Question: I am working on a view controller which holds two 'UIImageView's. The bottom image view holds a photo (taken or selected by the user). The second image view is positioned on top of this, taking up the whole screen too.
The second image view contains a pointer (green dot in the example below). It is used as a moveable view which can be positioned on the screen. It's use would be to mark a position/point on the photo behind it.
In Portrait this works fine, the bottom image view is set to image = Aspect Fill. Therefore the taken photo takes up the whole screen.
In Landscape orientation this doesn't work as well. I can explain a little better with a
> badly drawn image below

As an example, if the user selects a point on the portrait view (shown by the green dot) the approximate location is 220,380.
However, if that same position is on landscape it would not be the same position on the photo behind.
The point would translate to more like 280,300.
So the question is... when the VC is orientation landscape, how do I determine the height and width of the image (from within the bottom image view) to work out the same point?
OR is there another method/approach for accomplishing this?
-------EDIT ----------
I have created a test app with just this functionality in. I have the same setup as detailed above. I have added logs to the view, and change orientation to landscape. Here are the logs I am using:
'''
NSLog(@"bottom image view width: %f",self.photoImageView.frame.size.width);
NSLog(@"bottom image view height: %f",self.photoImageView.frame.size.height);
NSLog(@"bottom image view frame bounds X: %f",self.photoImageView.frame.origin.x);
NSLog(@"bottom image view frame bounds Y: %f",self.photoImageView.frame.origin.y);
NSLog(@"bottom image view bounds X: %f",self.photoImageView.bounds.origin.x);
NSLog(@"bottom image view bounds Y: %f",self.photoImageView.bounds.origin.y);
NSLog(@"---------BOTTOM IMAGE VIEW IMAGE DETAILS---------");
NSLog(@"bottom image view image width: %f",self.photoImageView.image.size.width);
NSLog(@"bototm image view image height: %f",self.photoImageView.image.size.height);
NSLog(@"bottom image view image frame bounds X: %f",self.photoImageView.image.accessibilityFrame.origin.x);
NSLog(@"buttom image view image frame bounds Y: %f",self.photoImageView.image.accessibilityFrame.origin.y);
'''
These are the results:
'''
2013-07-30 14:58:23.013 SelectPhotoViewTest[3414:c07] ---------VIEW DETAILS---------
2013-07-30 14:58:23.014 SelectPhotoViewTest[3414:c07] ---------BOTTOM IMAGE VIEW DETAILS---------
2013-07-30 14:58:23.015 SelectPhotoViewTest[3414:c07] bottom image view width: 480.000000
2013-07-30 14:58:23.016 SelectPhotoViewTest[3414:c07] bottom image view height: 268.000000
2013-07-30 14:58:23.016 SelectPhotoViewTest[3414:c07] bottom image view frame bounds X: 0.000000
2013-07-30 14:58:23.017 SelectPhotoViewTest[3414:c07] bottom image view frame bounds Y: 0.000000
2013-07-30 14:58:23.018 SelectPhotoViewTest[3414:c07] bottom image view bounds X: 0.000000
2013-07-30 14:58:23.018 SelectPhotoViewTest[3414:c07] bottom image view bounds Y: 0.000000
2013-07-30 14:58:23.019 SelectPhotoViewTest[3414:c07] ---------BOTTOM IMAGE VIEW IMAGE DETAILS---------
2013-07-30 14:58:23.019 SelectPhotoViewTest[3414:c07] bottom image view image width: 258.000000
2013-07-30 14:58:23.019 SelectPhotoViewTest[3414:c07] bototm image view image height: 480.000000
2013-07-30 14:58:23.020 SelectPhotoViewTest[3414:c07] bottom image view image frame bounds X: 0.000000
2013-07-30 14:58:23.021 SelectPhotoViewTest[3414:c07] buttom image view image frame bounds Y: 0.000000
'''
How do I get from these results to determine where the center point is in relation to the bottom image coordinates?
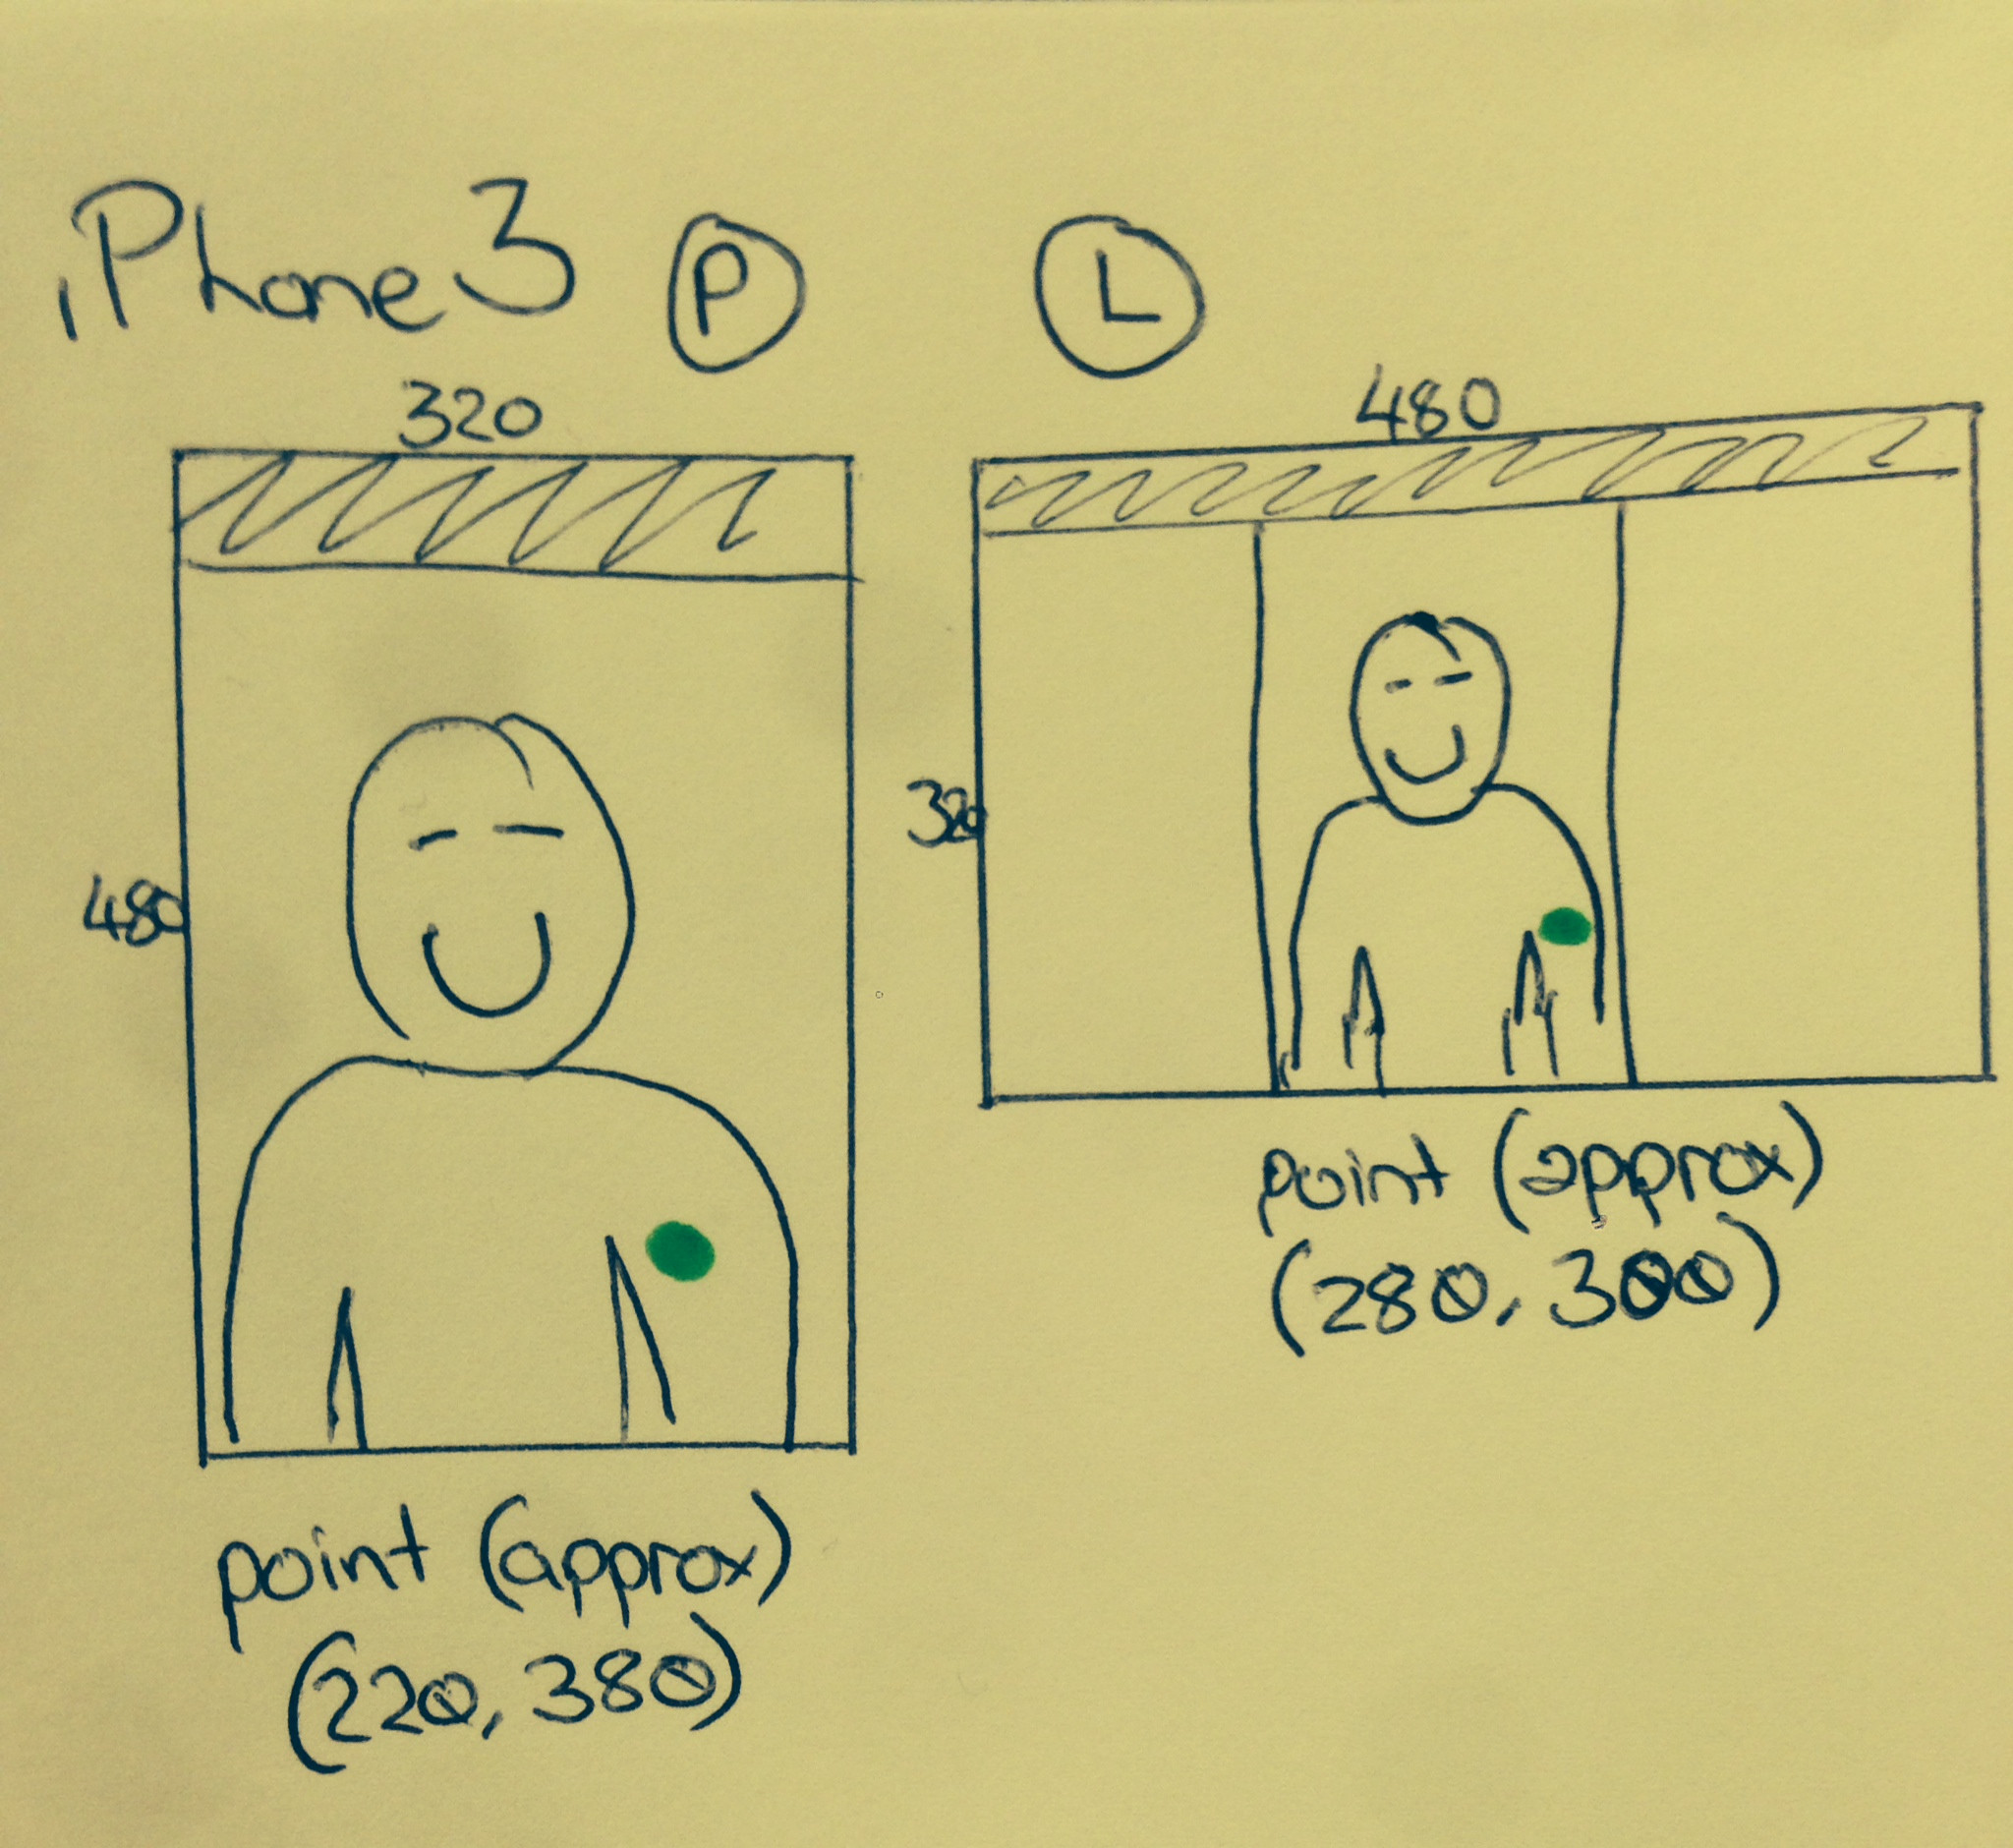
Answer: You actually have to translate the point into the image's coordinate system in both orientations. In the example you gave, it works for portrait only because the image has the same aspect ration as the screen. If you had a square image, the point would have no 1:1 relation to the image and could be placed outside the image just as easily.
I can think of two methods to accomplish your goal off the top of my head:
1) Instead of having the bottom imageview take up the whole screen and have it aspect fill, resize it manually to take up either the whole width or height of the screen, depending on the image. I.e. if you have a 1000x1000 image, you want the image view to be 320x320 for portait (iphone3) or 300x300 for landscape. Then, make second image a subview of the first. Its location will now be relative to the bottom image's coordinate system.
2) Use some simple math to translate the point on screen into the image's coordinate system. You know size and aspect ratio of the bottom image view, and you know the same about the image.
Let's say the image is 640x920. In landscape, the bottom image view will be 480x300.
1) Scale the image to size it will be in the image view (209x300)
2) Since the image will be centered, it will start around 136 points from the left
3) A point of (280, 300) on the screen would therefore translate to (144, 280 [-20 points for the status bar]) relative to the smaller image, which translates to (441, 859) in the full image's coordinate system.
I hope this points you in the right direction.
Ok, working of your example logs:
[btw, you can print out a CGRECT more easily like this: NSLog(@"%@", NSStringFromCGRect(self.photoImageView.frame))]
1) scale the image dimension so it would fit into the image view:
'''
ratio = photoImageView.frame.size.height / photoImageView.image.size.height;
height = photoImageView.image.size.height * ratio;
width = photoImageView.image.size.width * ratio;
'''
2) calculate the frame of the image inside the image view
'''
x = (photoImageView.frame.size.width - width) / 2;
y = 0;
frame = CGRectMake(x, y, width, height);
'''
3) assuming you use [touch locationInView:photoImageView] to get the location point, you can check if the touch is within the image frame with
'''
CGRectContainsPoint(frame, location)
'''
EDIT - include actual code used - slightly different to above handling the orientation of the image view as well.
'''
if (self.photoImageView.frame.size.height < self.photoImageView.frame.size.width ) {
// This is device and image view is landscape
if (self.pushedPhoto.size.height < self.pushedPhoto.size.width) {
// The pushed photo is portrait
self.photoImageViewRatio = self.photoImageView.frame.size.height / self.pushedPhoto.size.height;
} else {
// The pushed photo is landscape
self.photoImageViewRatio = self.photoImageView.frame.size.width / self.pushedPhoto.size.width;
}
} else {
// This is device and image view is portrait
if (self.pushedPhoto.size.height < self.pushedPhoto.size.width) {
// The pushed photo is portrait
self.photoImageViewRatio = self.photoImageView.frame.size.width / self.pushedPhoto.size.width;
} else {
// The pushed photo is landscape
self.photoImageViewRatio = self.photoImageView.frame.size.height / self.pushedPhoto.size.height;
}
}
self.valueHeight = self.pushedPhoto.size.height * self.photoImageViewRatio;
self.valueWidth = self.pushedPhoto.size.width * self.photoImageViewRatio;
float x = (self.photoImageView.frame.size.width - self.valueWidth) / 2;
float y = (self.photoImageView.frame.size.height - self.valueHeight) /2;
'''